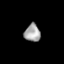
Tissue: lung
Cell type: Myeloid cells
Senescence score: 0.2111
Nuclear area (px): 274
Mean DAPI intensity: 162.701